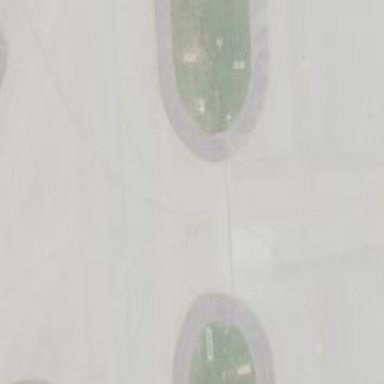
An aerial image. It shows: View of taxiway at the airport.